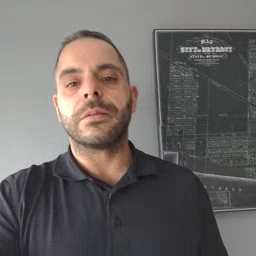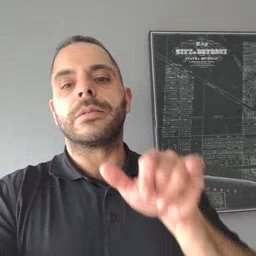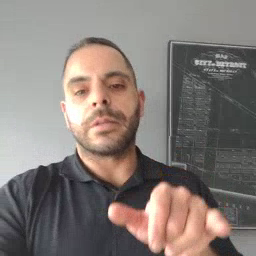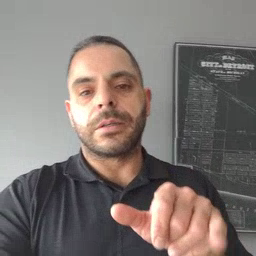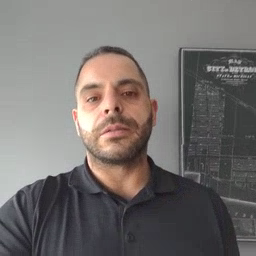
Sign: stay